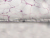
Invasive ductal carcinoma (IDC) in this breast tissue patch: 0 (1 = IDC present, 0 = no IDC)